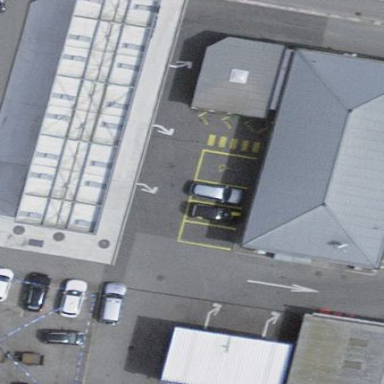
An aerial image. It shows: View of roof of building.